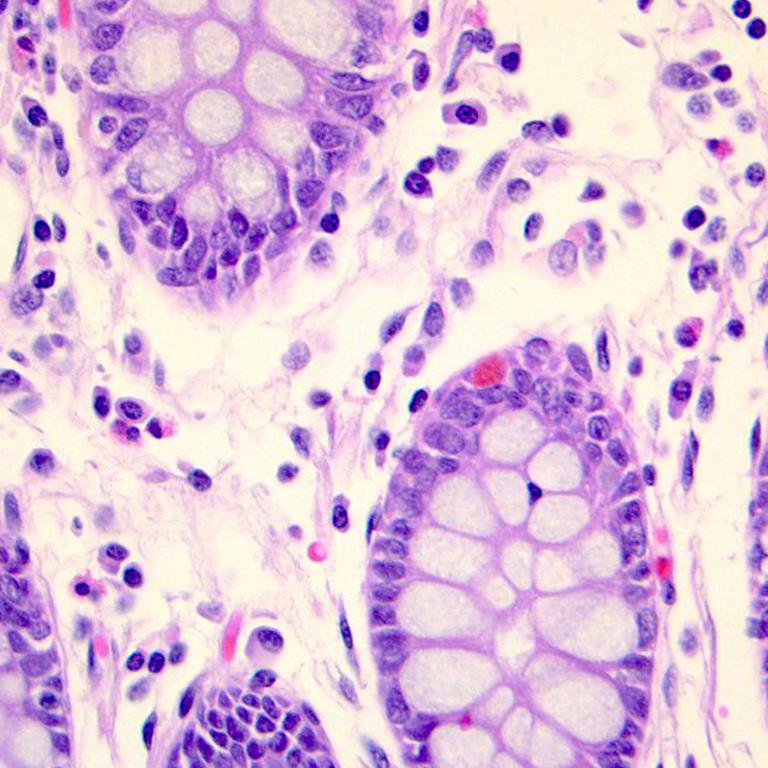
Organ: colon
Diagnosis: benign